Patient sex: F
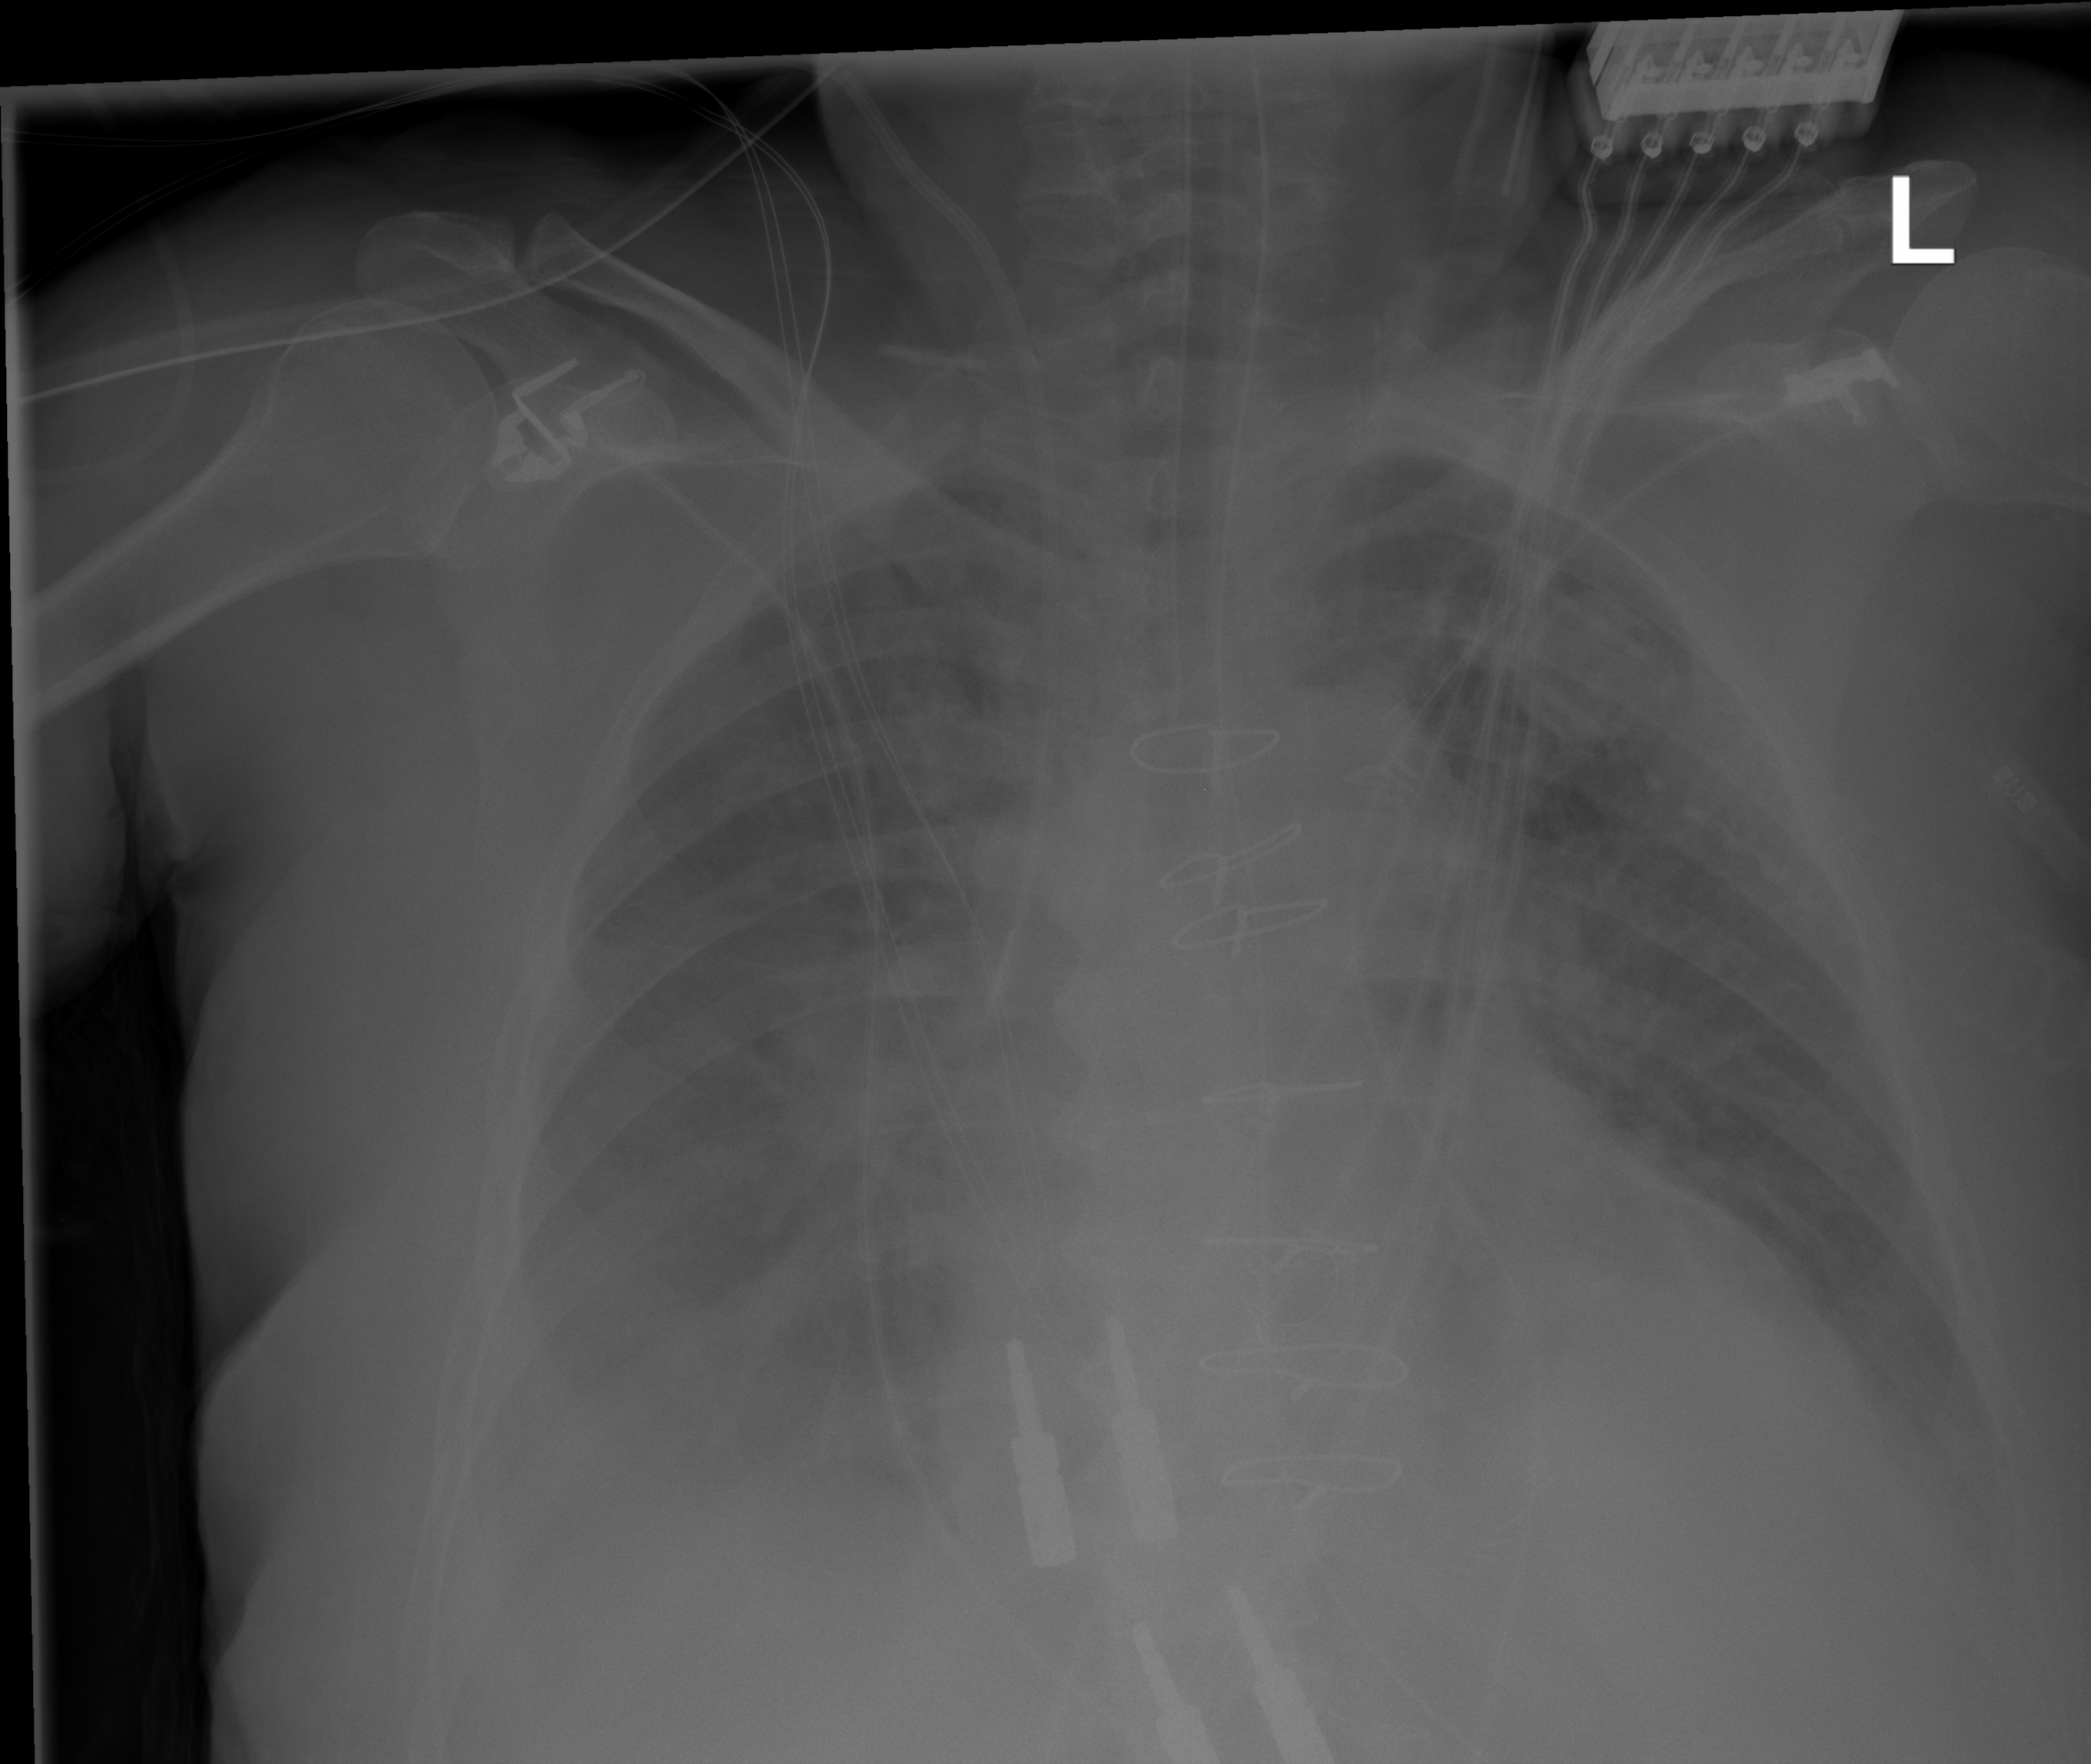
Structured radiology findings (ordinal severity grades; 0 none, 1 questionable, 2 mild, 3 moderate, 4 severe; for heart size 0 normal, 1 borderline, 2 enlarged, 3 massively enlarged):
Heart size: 2
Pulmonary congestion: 3
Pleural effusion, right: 3
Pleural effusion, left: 2
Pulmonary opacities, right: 2
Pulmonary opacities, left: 2
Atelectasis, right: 2
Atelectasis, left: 2